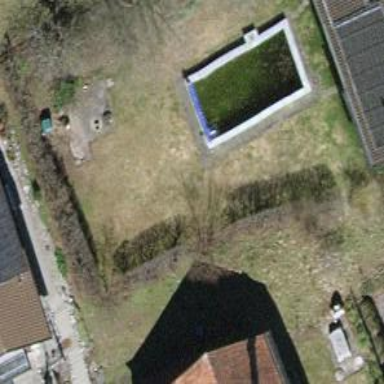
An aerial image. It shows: Swimming pool located in leisure land.